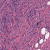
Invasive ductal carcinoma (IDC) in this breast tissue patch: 1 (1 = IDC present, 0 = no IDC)